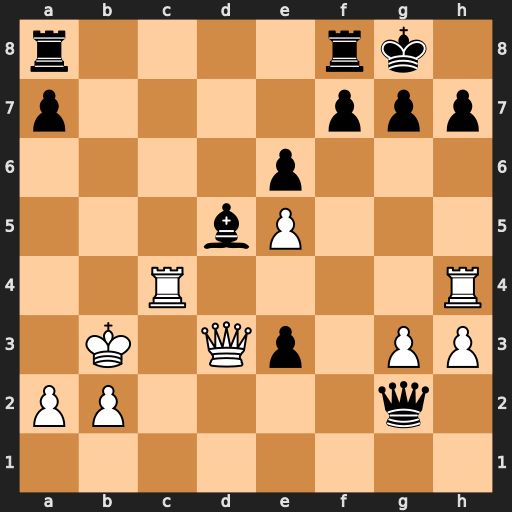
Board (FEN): r4rk1/p4ppp/4p3/3bP3/2R4R/1K1Qp1PP/PP4q1/8
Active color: w
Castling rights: -
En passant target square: -
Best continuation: Qxh7#